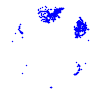
Particle: kaon